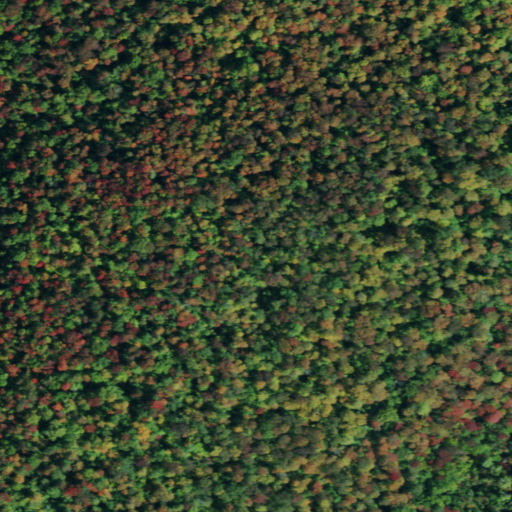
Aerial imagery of mountain in New York named Little Mill Mountain containing deciduous forest and woody wetlands